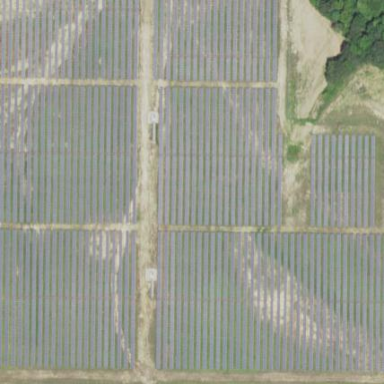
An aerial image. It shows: Solar power plant with photovoltaic technology surrounded by fence.